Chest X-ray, PA view. Patient: 12 years old, sex M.
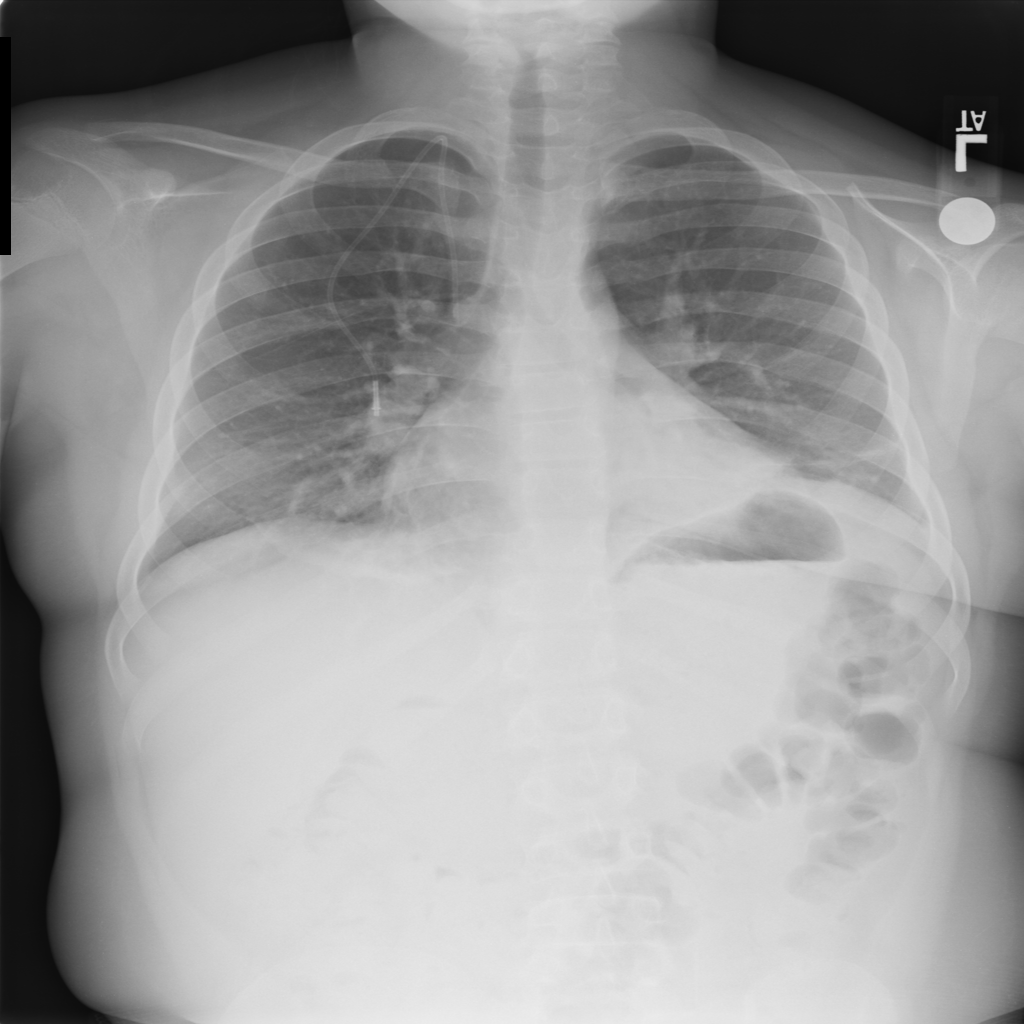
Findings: Atelectasis, Consolidation